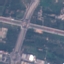
Land use / land cover: Highway